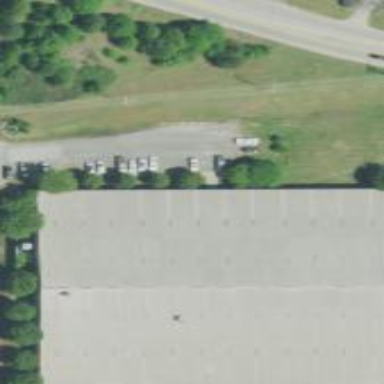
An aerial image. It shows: Commercial building.